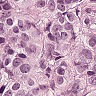
Metastatic tissue present: yes